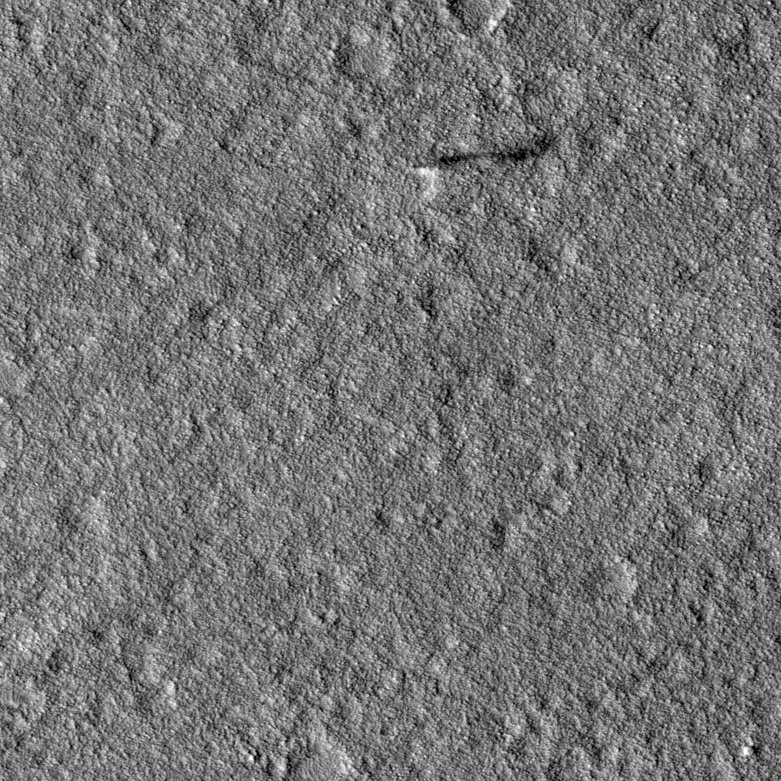
Label: dustdevil